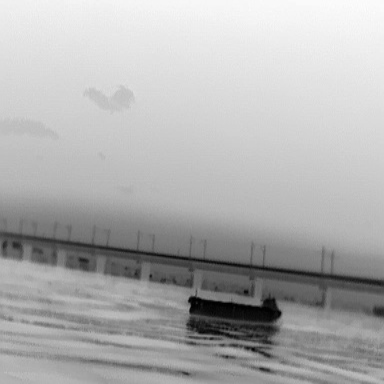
There is a liner in the infrared image.